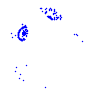
Particle: pion